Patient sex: F
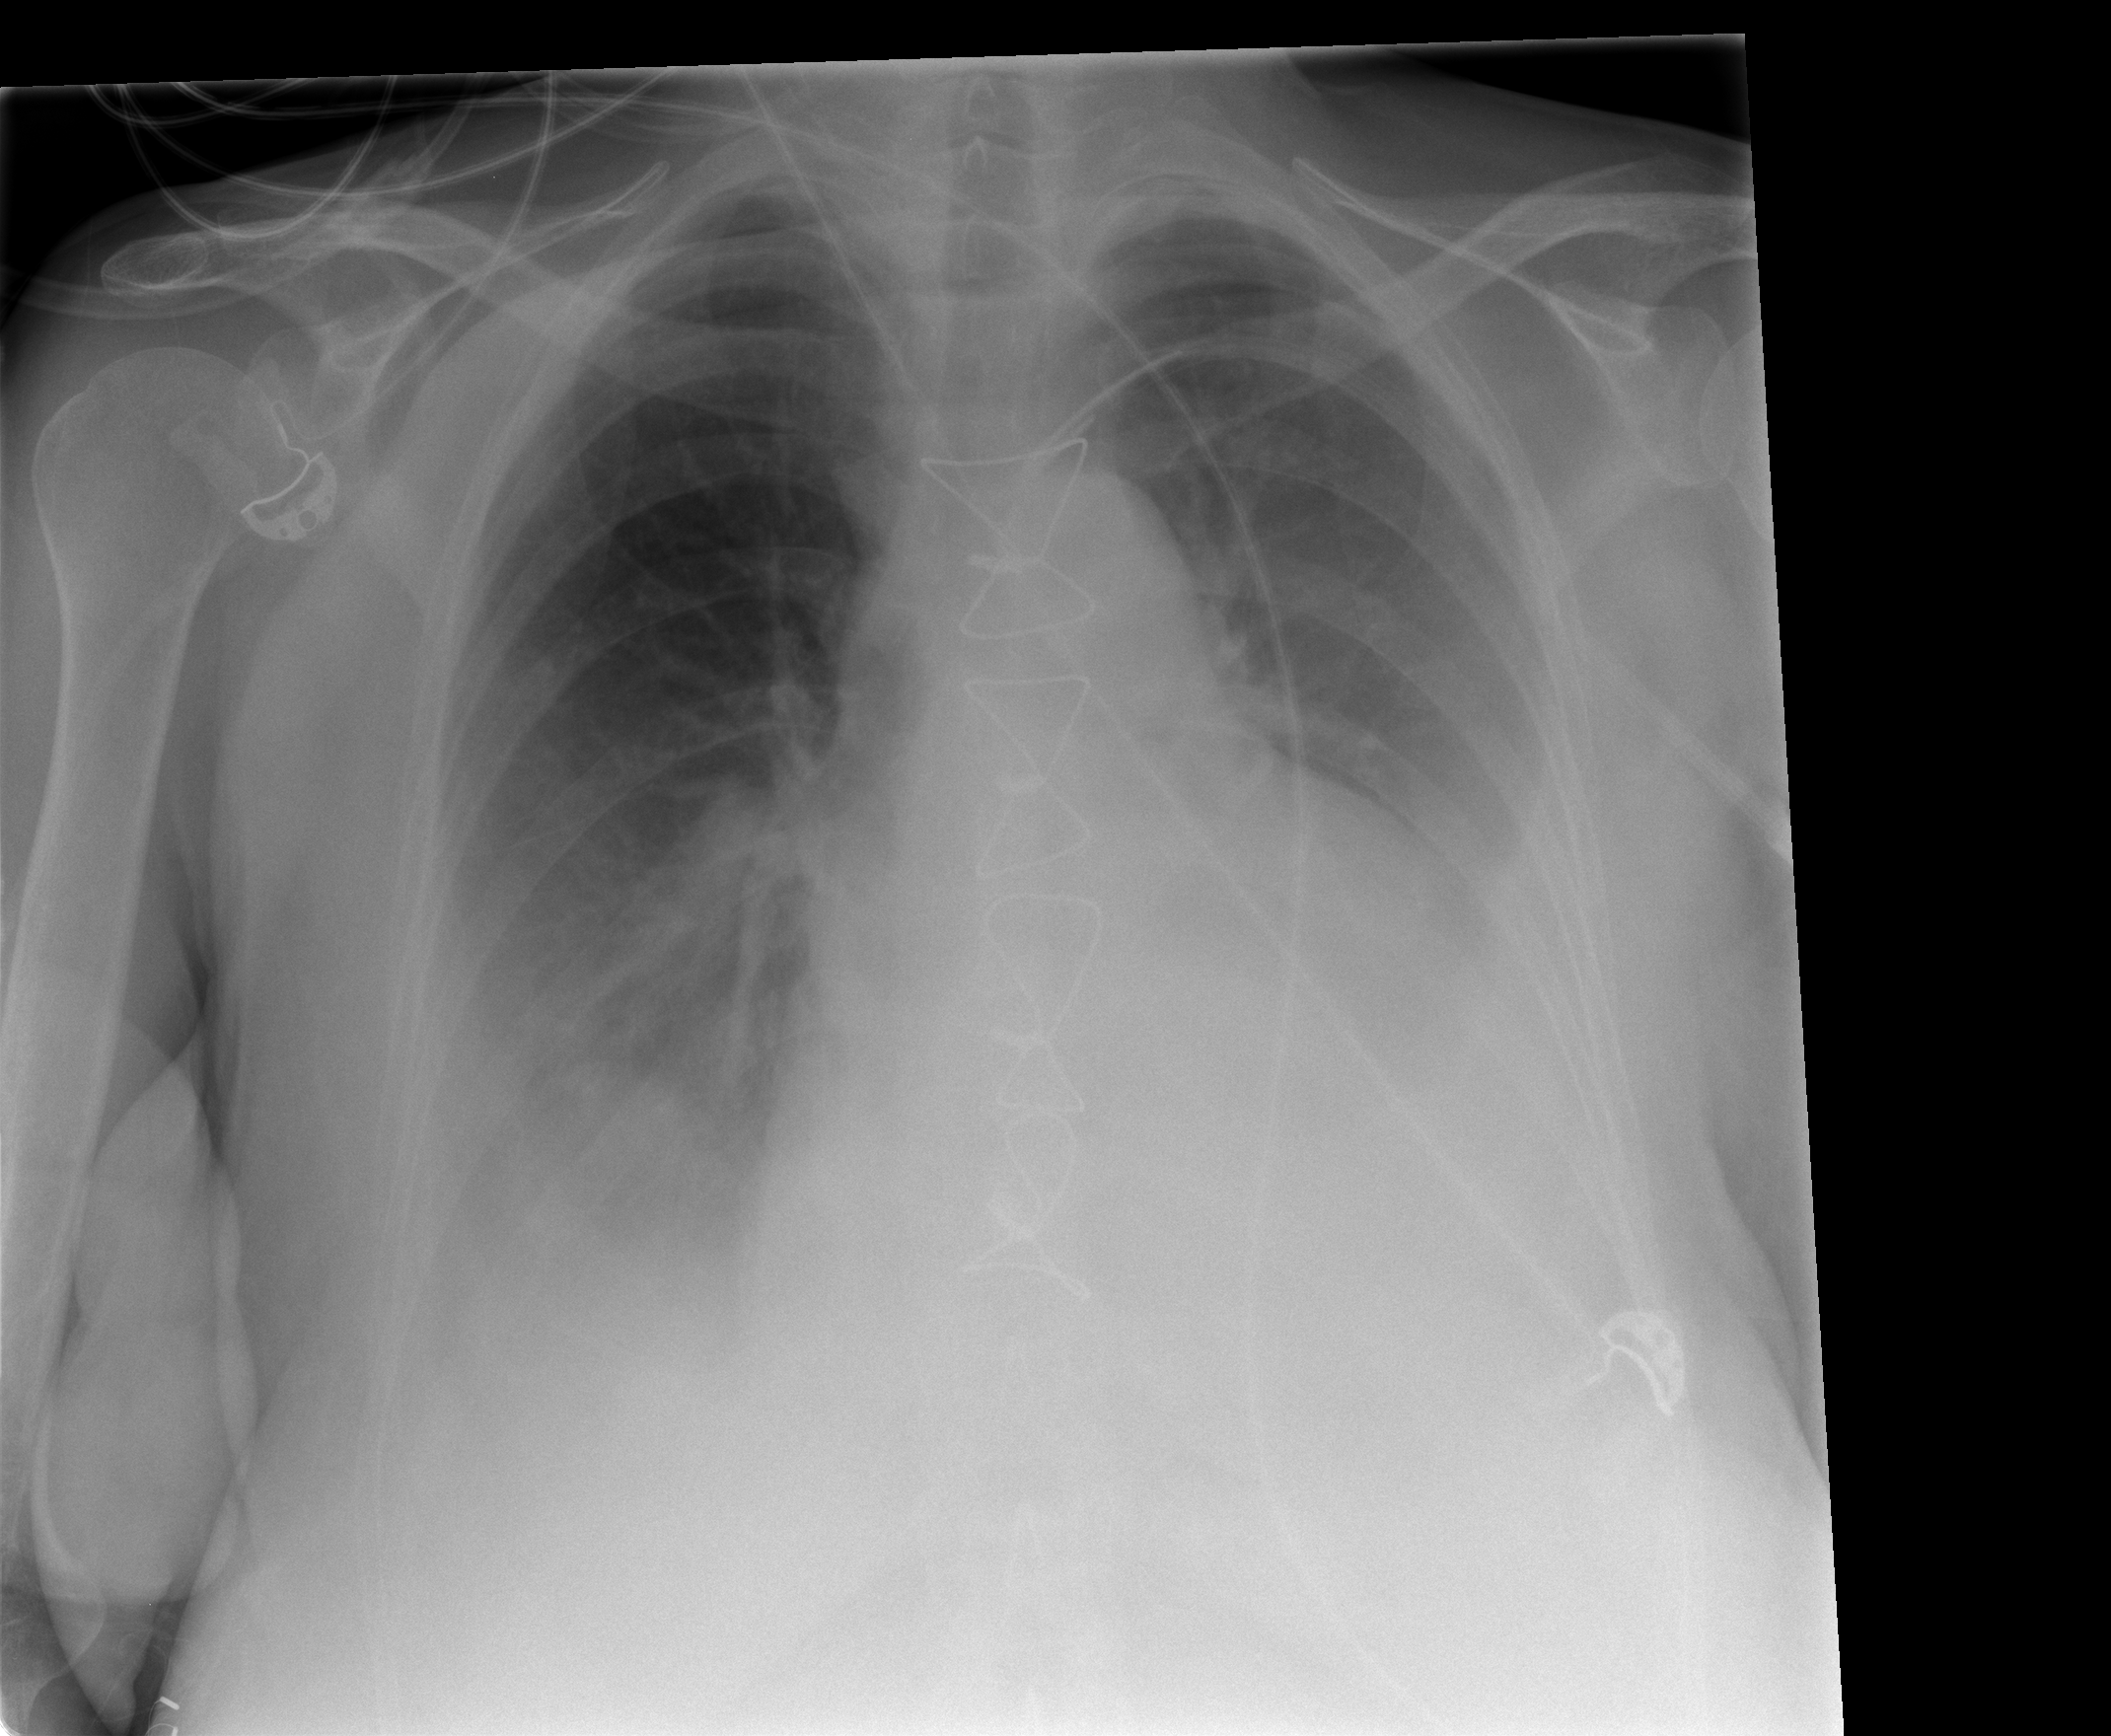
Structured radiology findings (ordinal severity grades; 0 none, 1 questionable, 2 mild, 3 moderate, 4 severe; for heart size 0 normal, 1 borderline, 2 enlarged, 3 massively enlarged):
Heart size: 3
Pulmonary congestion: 0
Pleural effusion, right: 2
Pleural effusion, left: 3
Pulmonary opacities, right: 0
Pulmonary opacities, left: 0
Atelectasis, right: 2
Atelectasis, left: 2